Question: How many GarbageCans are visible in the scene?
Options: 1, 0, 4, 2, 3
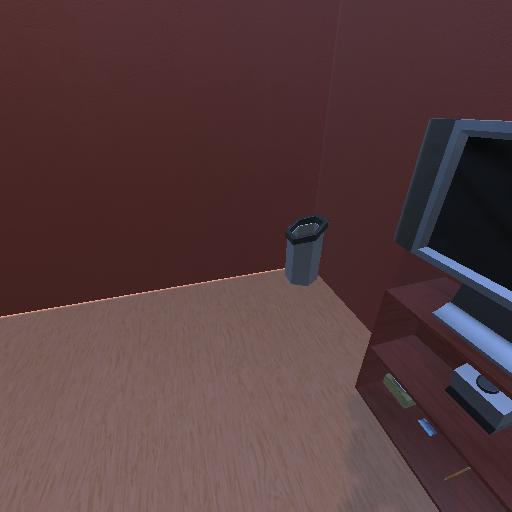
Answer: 1